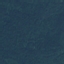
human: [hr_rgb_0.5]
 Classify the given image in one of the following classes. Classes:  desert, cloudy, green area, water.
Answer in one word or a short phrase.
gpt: green area